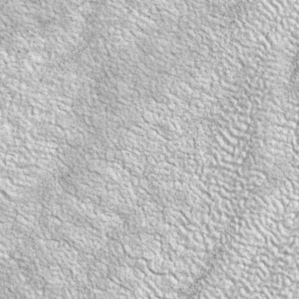
Label: non_frost